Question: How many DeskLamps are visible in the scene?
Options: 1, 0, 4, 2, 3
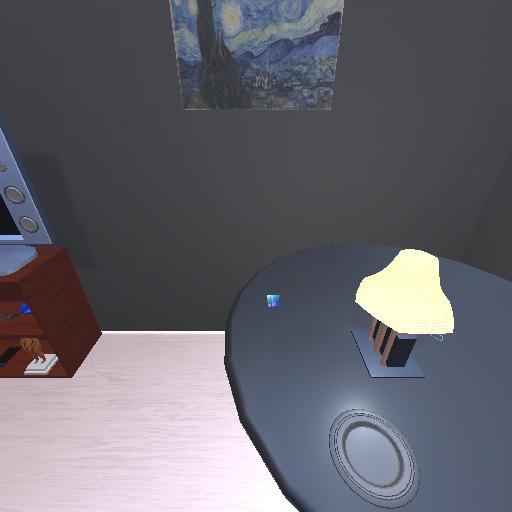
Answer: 1